Question: Dynamically added control missing in live visual tree (Visual Basic 2019). How can I update this tree so I could inspect control's properties?

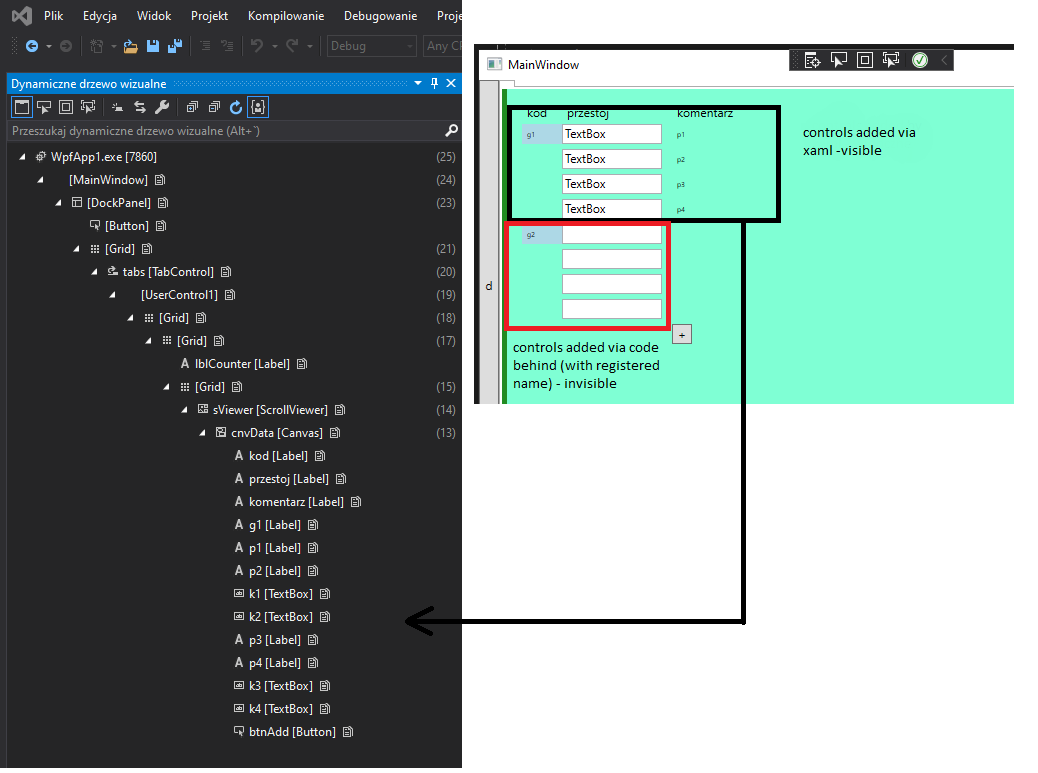
Answer: There is a icon named 'Show Just My Xaml' in the 'Live Visual Tree' like below picture shown:
<URL>
When you click it , you will see all the control in the tree. icon on the toolbar is starting in , the view of XAML elements is simplified by default using the Just My XAML feature.
Here is the picture which I click it:
<URL>